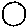
Label: circle